Question: Make 'Multiautocompletetextview' scrollable above add button inside 'alertdialog' and I want this type of custom alert dialog

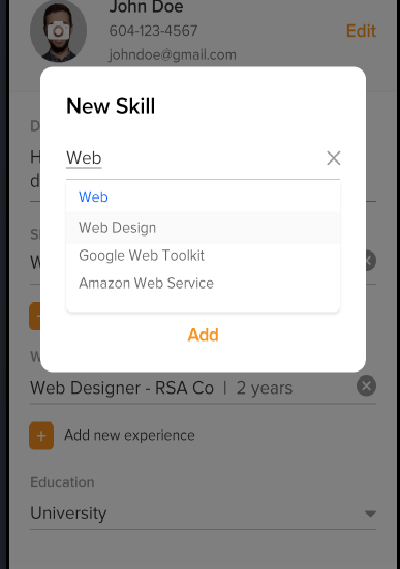
Answer: Even You Should Apply this method to LIMIT the Height of DropDown For 'MultiAutoCompleteTextView' Widget in 'xml' apply this change:
'''
android:dropDownHeight="size"
'''
OR in through Coding:
'''
autoCompletetxtView.setDropDownHeight(int);
'''